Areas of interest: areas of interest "Museum"
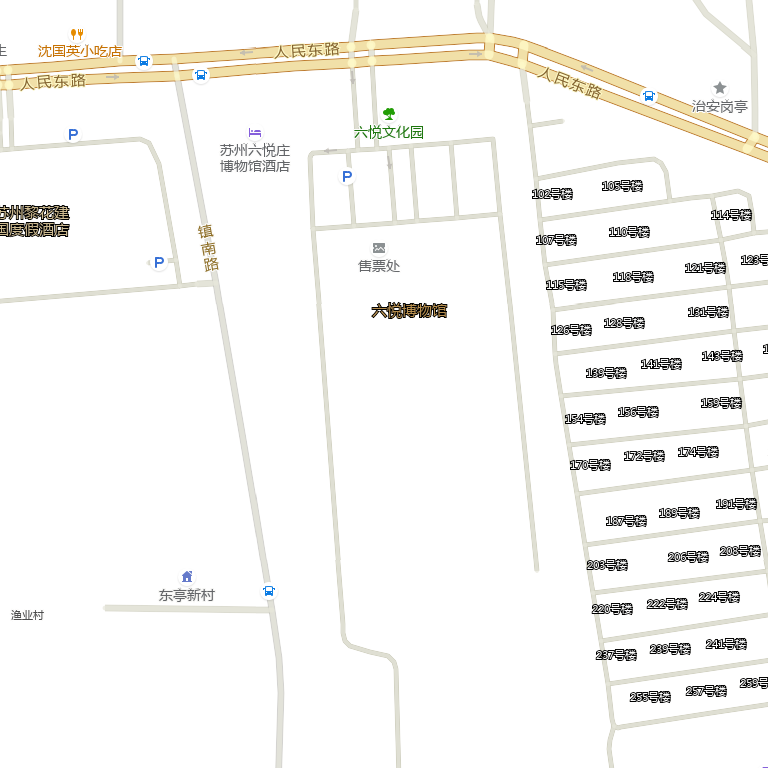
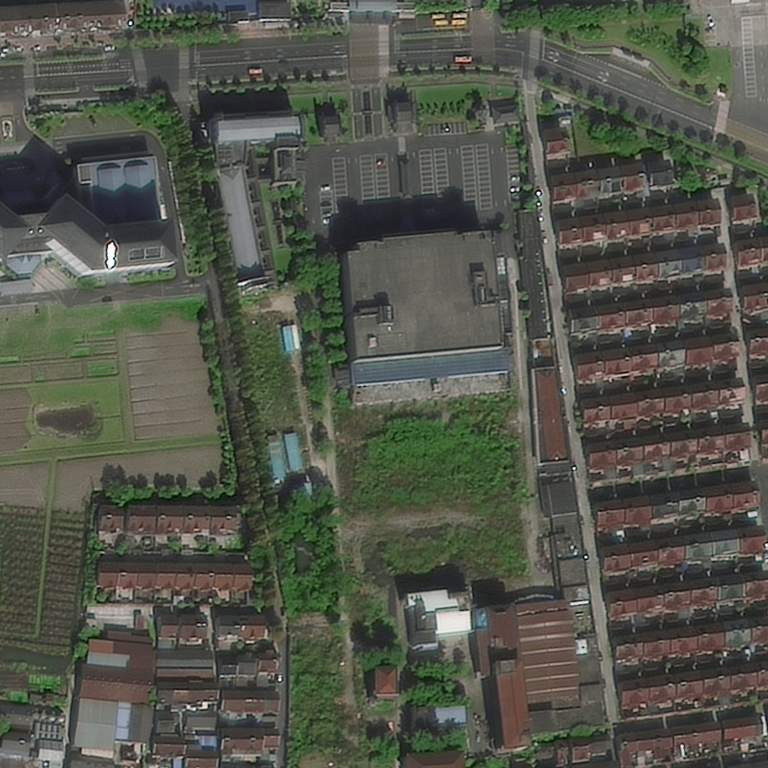